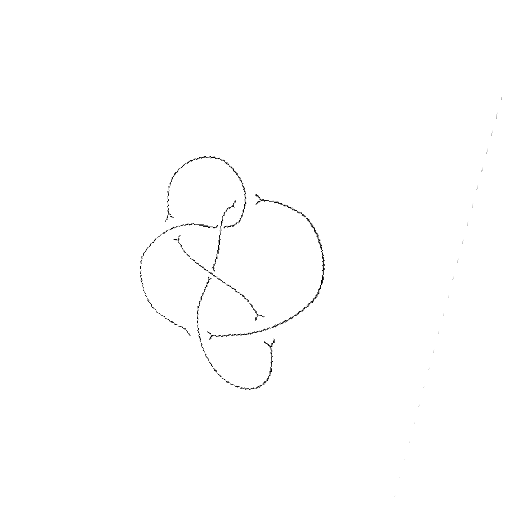
Crossing number: 6